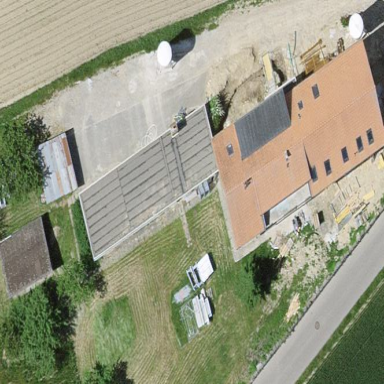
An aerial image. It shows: Garage building.